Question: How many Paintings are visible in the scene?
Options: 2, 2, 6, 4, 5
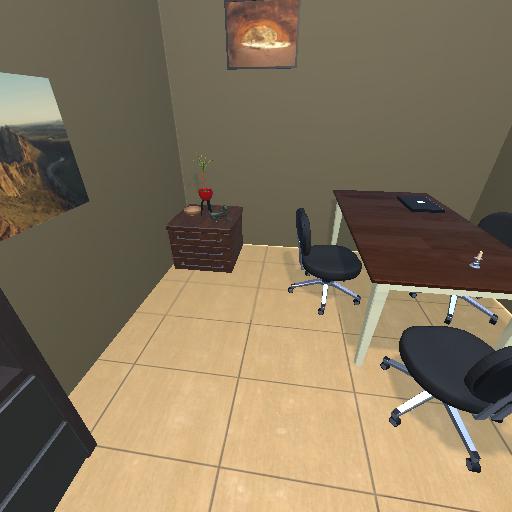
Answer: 2